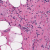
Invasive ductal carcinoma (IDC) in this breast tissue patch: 0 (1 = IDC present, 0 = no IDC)